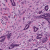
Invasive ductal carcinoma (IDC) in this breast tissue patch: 1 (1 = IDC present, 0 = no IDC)